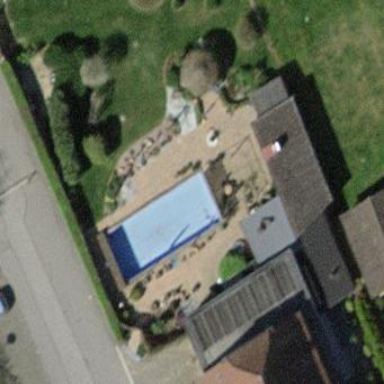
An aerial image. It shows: Swimming pool located in leisure land.